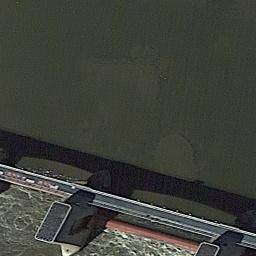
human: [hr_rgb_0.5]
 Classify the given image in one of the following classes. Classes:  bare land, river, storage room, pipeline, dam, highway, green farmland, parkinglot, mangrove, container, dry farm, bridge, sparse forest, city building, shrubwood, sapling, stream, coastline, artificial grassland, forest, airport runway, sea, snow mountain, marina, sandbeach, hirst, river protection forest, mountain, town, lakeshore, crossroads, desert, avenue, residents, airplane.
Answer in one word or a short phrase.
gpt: dam